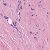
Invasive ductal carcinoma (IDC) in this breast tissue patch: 1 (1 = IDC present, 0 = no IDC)